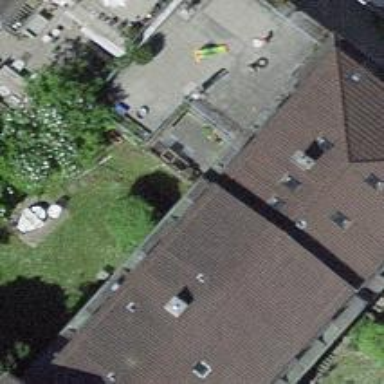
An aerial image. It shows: Kindergarten building with roof made of roof tiles.